Interaction volume radius: 10 \u00c5
Interaction volume height: 15 \u00c5
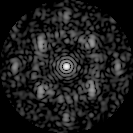
Disorder parameter: 0.5552